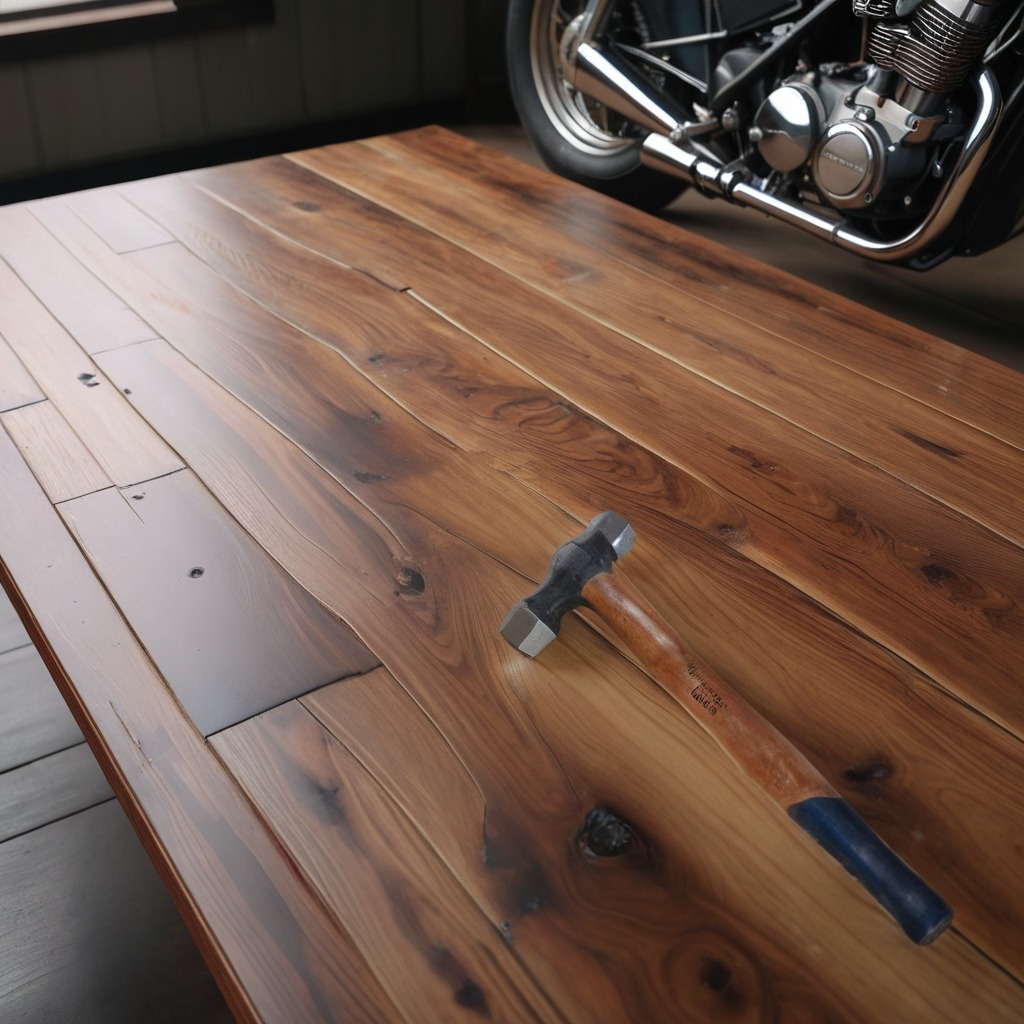
A hammer is lying on the oil-spilled wooden table in a vintage motorcycle garage.